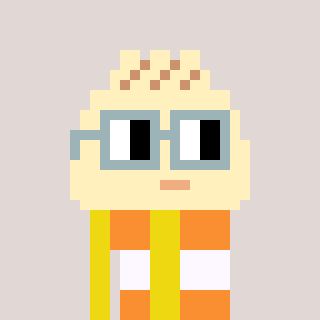
a pixel art character with square dark gray glasses, a porkbao-shaped head and a yellow-colored body on a warm background